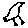
Label: bird